Field crop: maize
Growth stage: 2
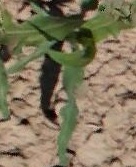
Species: maize